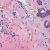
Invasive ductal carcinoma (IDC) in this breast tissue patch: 1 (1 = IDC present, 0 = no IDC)